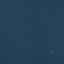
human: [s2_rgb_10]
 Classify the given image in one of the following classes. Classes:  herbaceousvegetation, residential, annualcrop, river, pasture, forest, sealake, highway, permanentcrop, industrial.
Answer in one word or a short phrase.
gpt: SeaLake